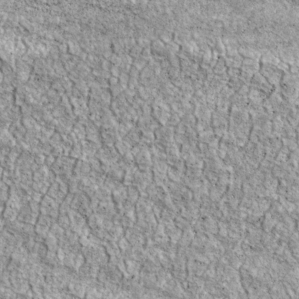
Label: non_frost